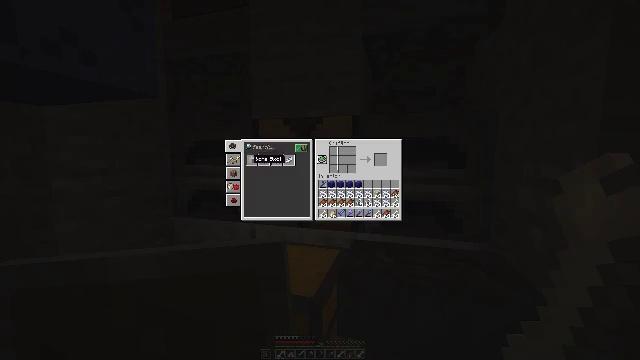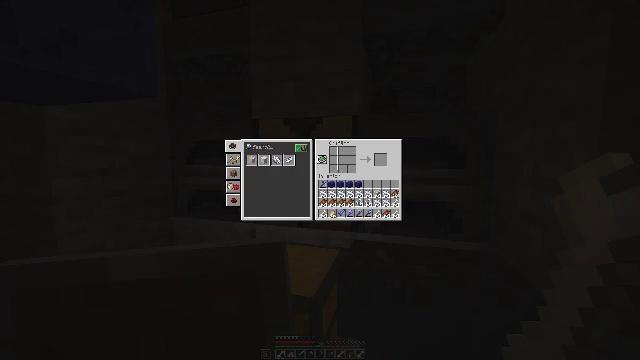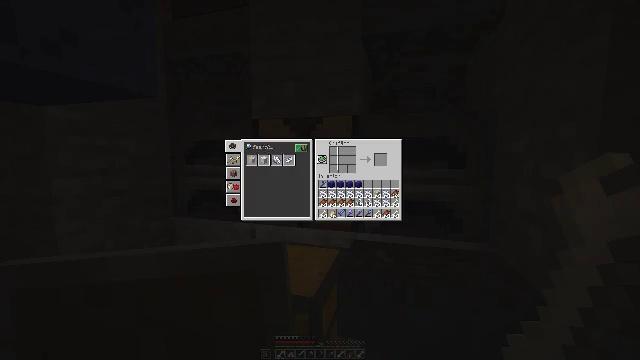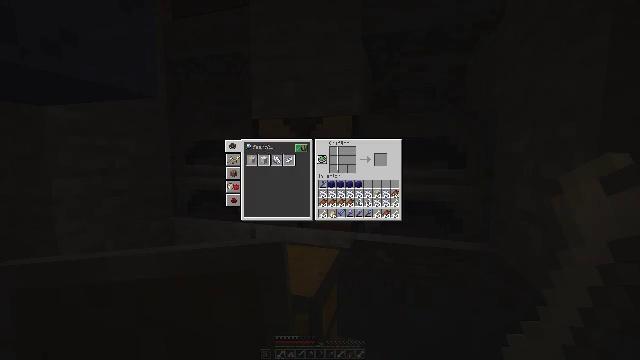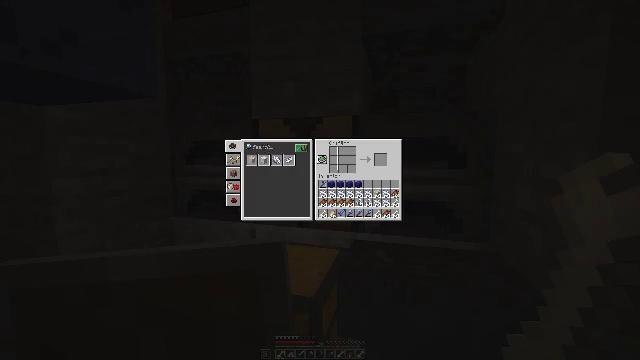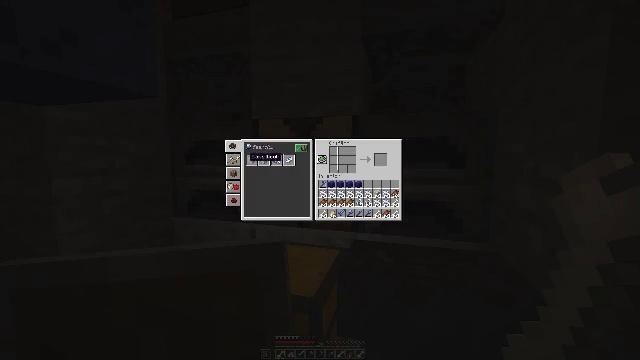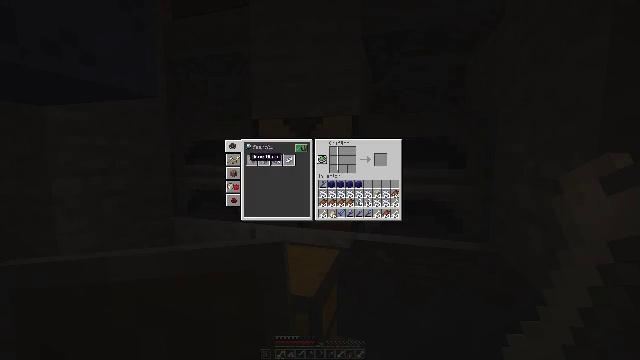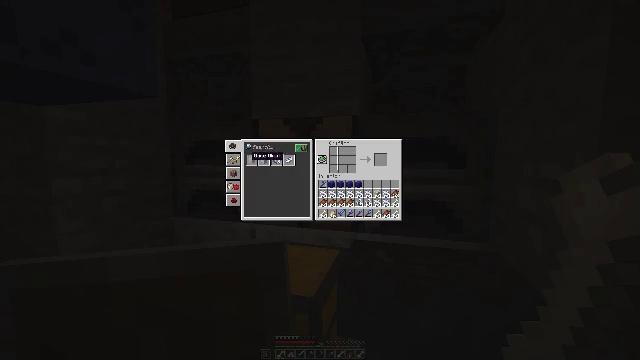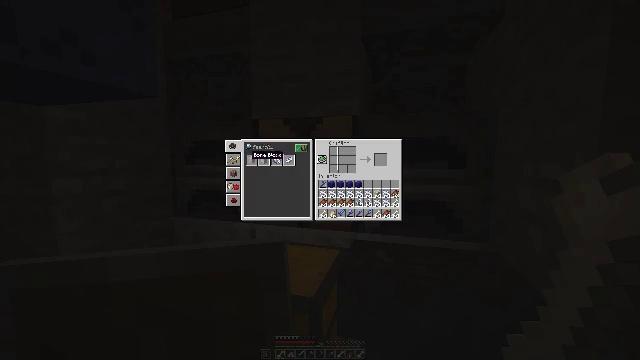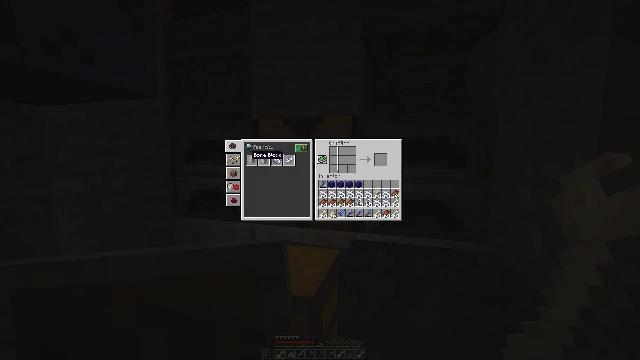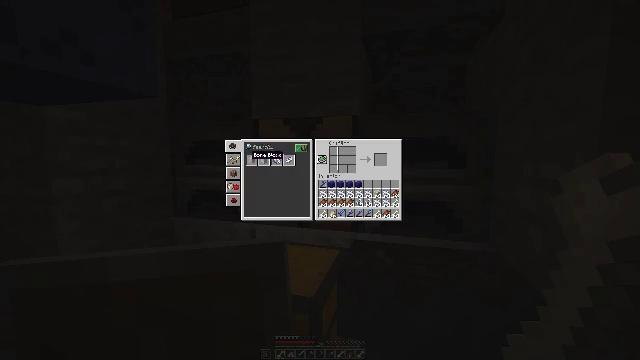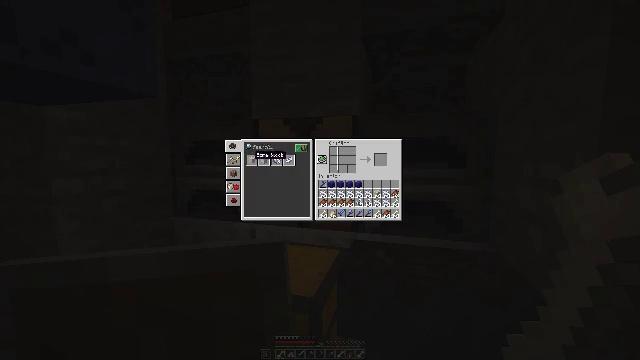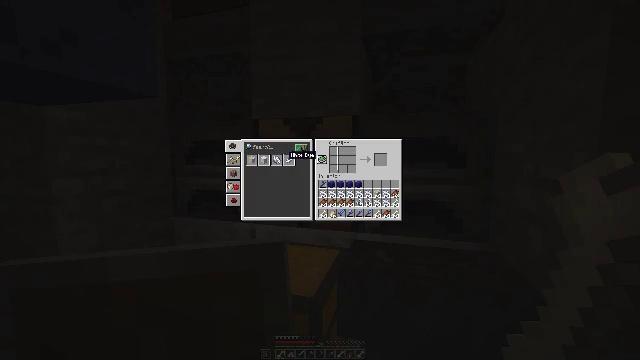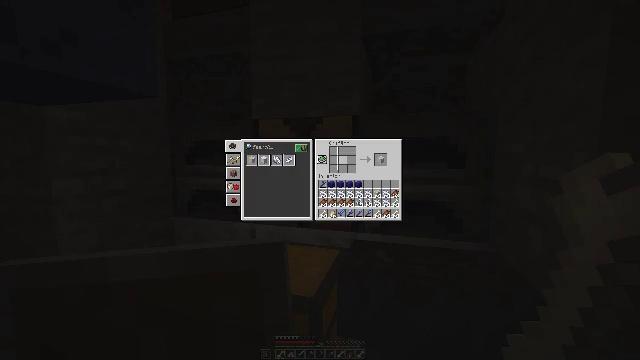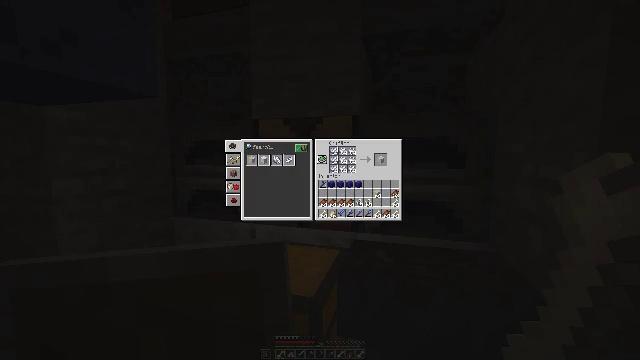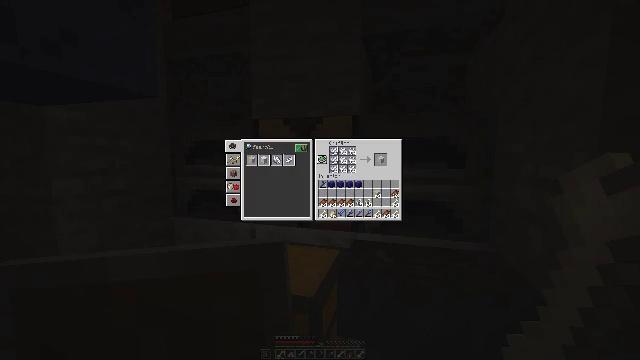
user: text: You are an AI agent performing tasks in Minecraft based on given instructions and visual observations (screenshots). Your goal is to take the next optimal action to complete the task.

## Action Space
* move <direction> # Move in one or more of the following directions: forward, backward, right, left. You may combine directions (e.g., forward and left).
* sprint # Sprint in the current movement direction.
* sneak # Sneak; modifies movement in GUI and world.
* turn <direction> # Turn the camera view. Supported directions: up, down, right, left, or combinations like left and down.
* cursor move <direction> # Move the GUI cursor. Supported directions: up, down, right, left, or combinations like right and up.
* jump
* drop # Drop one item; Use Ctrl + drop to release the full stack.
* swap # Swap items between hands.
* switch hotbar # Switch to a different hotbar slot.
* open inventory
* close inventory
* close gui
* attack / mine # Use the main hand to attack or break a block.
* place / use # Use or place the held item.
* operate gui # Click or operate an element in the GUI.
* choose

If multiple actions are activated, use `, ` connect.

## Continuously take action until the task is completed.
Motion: motion action
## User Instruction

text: Craft a bone block.
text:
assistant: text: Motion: sneak, turn left
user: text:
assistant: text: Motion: sneak
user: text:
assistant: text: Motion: sneak
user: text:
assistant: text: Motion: sneak
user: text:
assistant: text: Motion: sneak
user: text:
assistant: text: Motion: sneak
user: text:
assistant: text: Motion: sneak
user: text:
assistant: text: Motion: sneak, attack / mine
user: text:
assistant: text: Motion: sneak, attack / mine
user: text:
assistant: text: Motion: sneak, attack / mine
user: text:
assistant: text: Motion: sneak
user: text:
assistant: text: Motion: sneak, turn right
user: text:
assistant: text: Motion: sneak, turn right
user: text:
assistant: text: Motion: sneak, turn right
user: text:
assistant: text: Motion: sneak
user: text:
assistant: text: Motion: sneak
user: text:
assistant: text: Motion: sneak, turn right
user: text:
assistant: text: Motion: sneak
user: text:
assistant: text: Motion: sneak
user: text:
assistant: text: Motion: sneak, turn right
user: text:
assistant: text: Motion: sneak, turn right
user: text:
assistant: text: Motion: sneak, attack / mine
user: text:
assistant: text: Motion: sneak, attack / mine
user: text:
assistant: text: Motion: sneak, attack / mine
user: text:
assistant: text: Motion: sneak
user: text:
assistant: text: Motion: sneak, turn down
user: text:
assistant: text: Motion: sneak